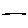
Label: line